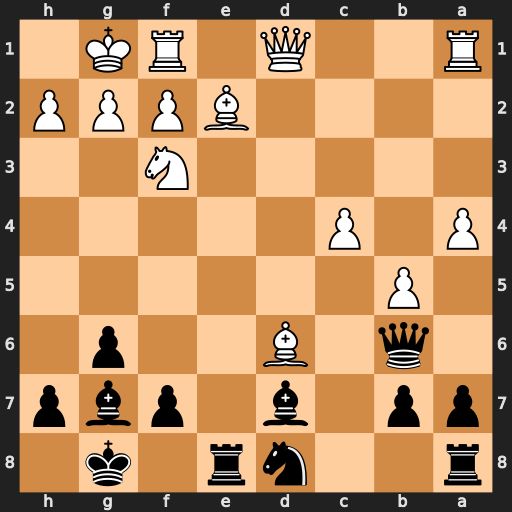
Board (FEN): r2nr1k1/pp1b1pbp/1q1B2p1/1P6/P1P5/5N2/4BPPP/R2Q1RK1
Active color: b
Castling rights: -
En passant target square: -
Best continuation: Bxa1 c5 Qa5 Qxa1 Rxe2